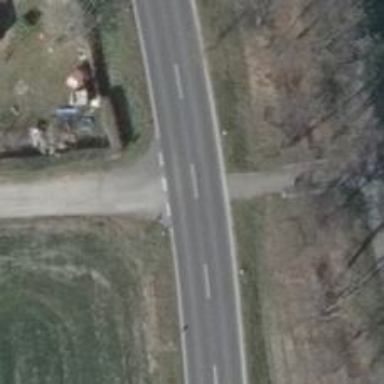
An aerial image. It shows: Service road with compacted surface.